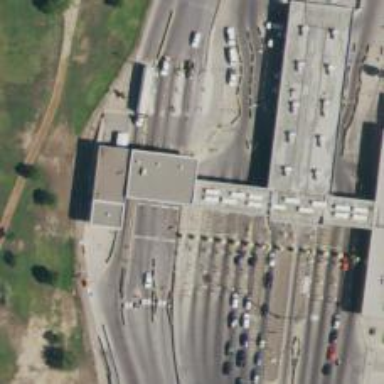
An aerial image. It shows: Border control barrier.